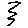
Label: zigzag